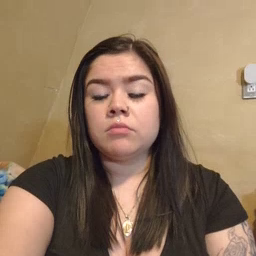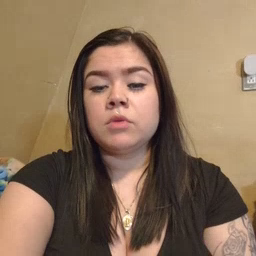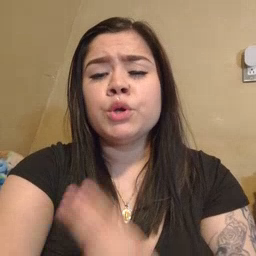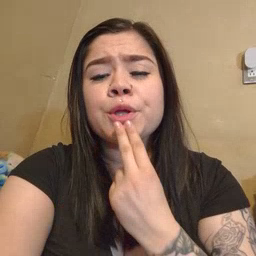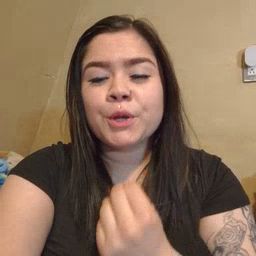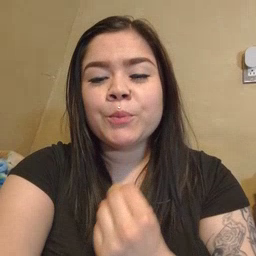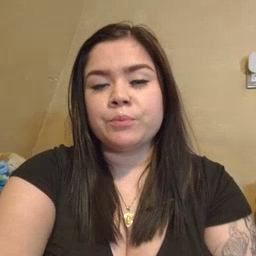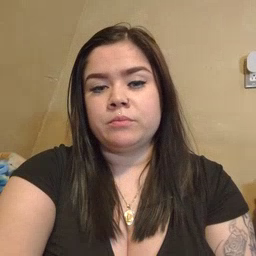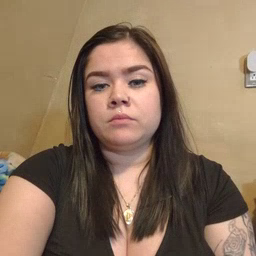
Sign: cute